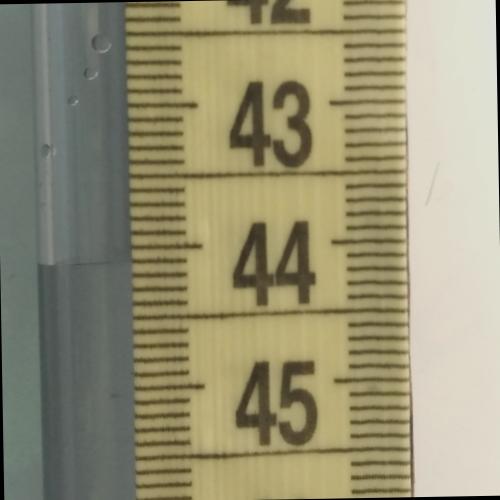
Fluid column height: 44.1 cm